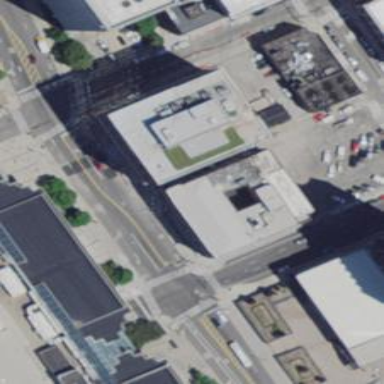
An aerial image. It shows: Brown hotel building.